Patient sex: M
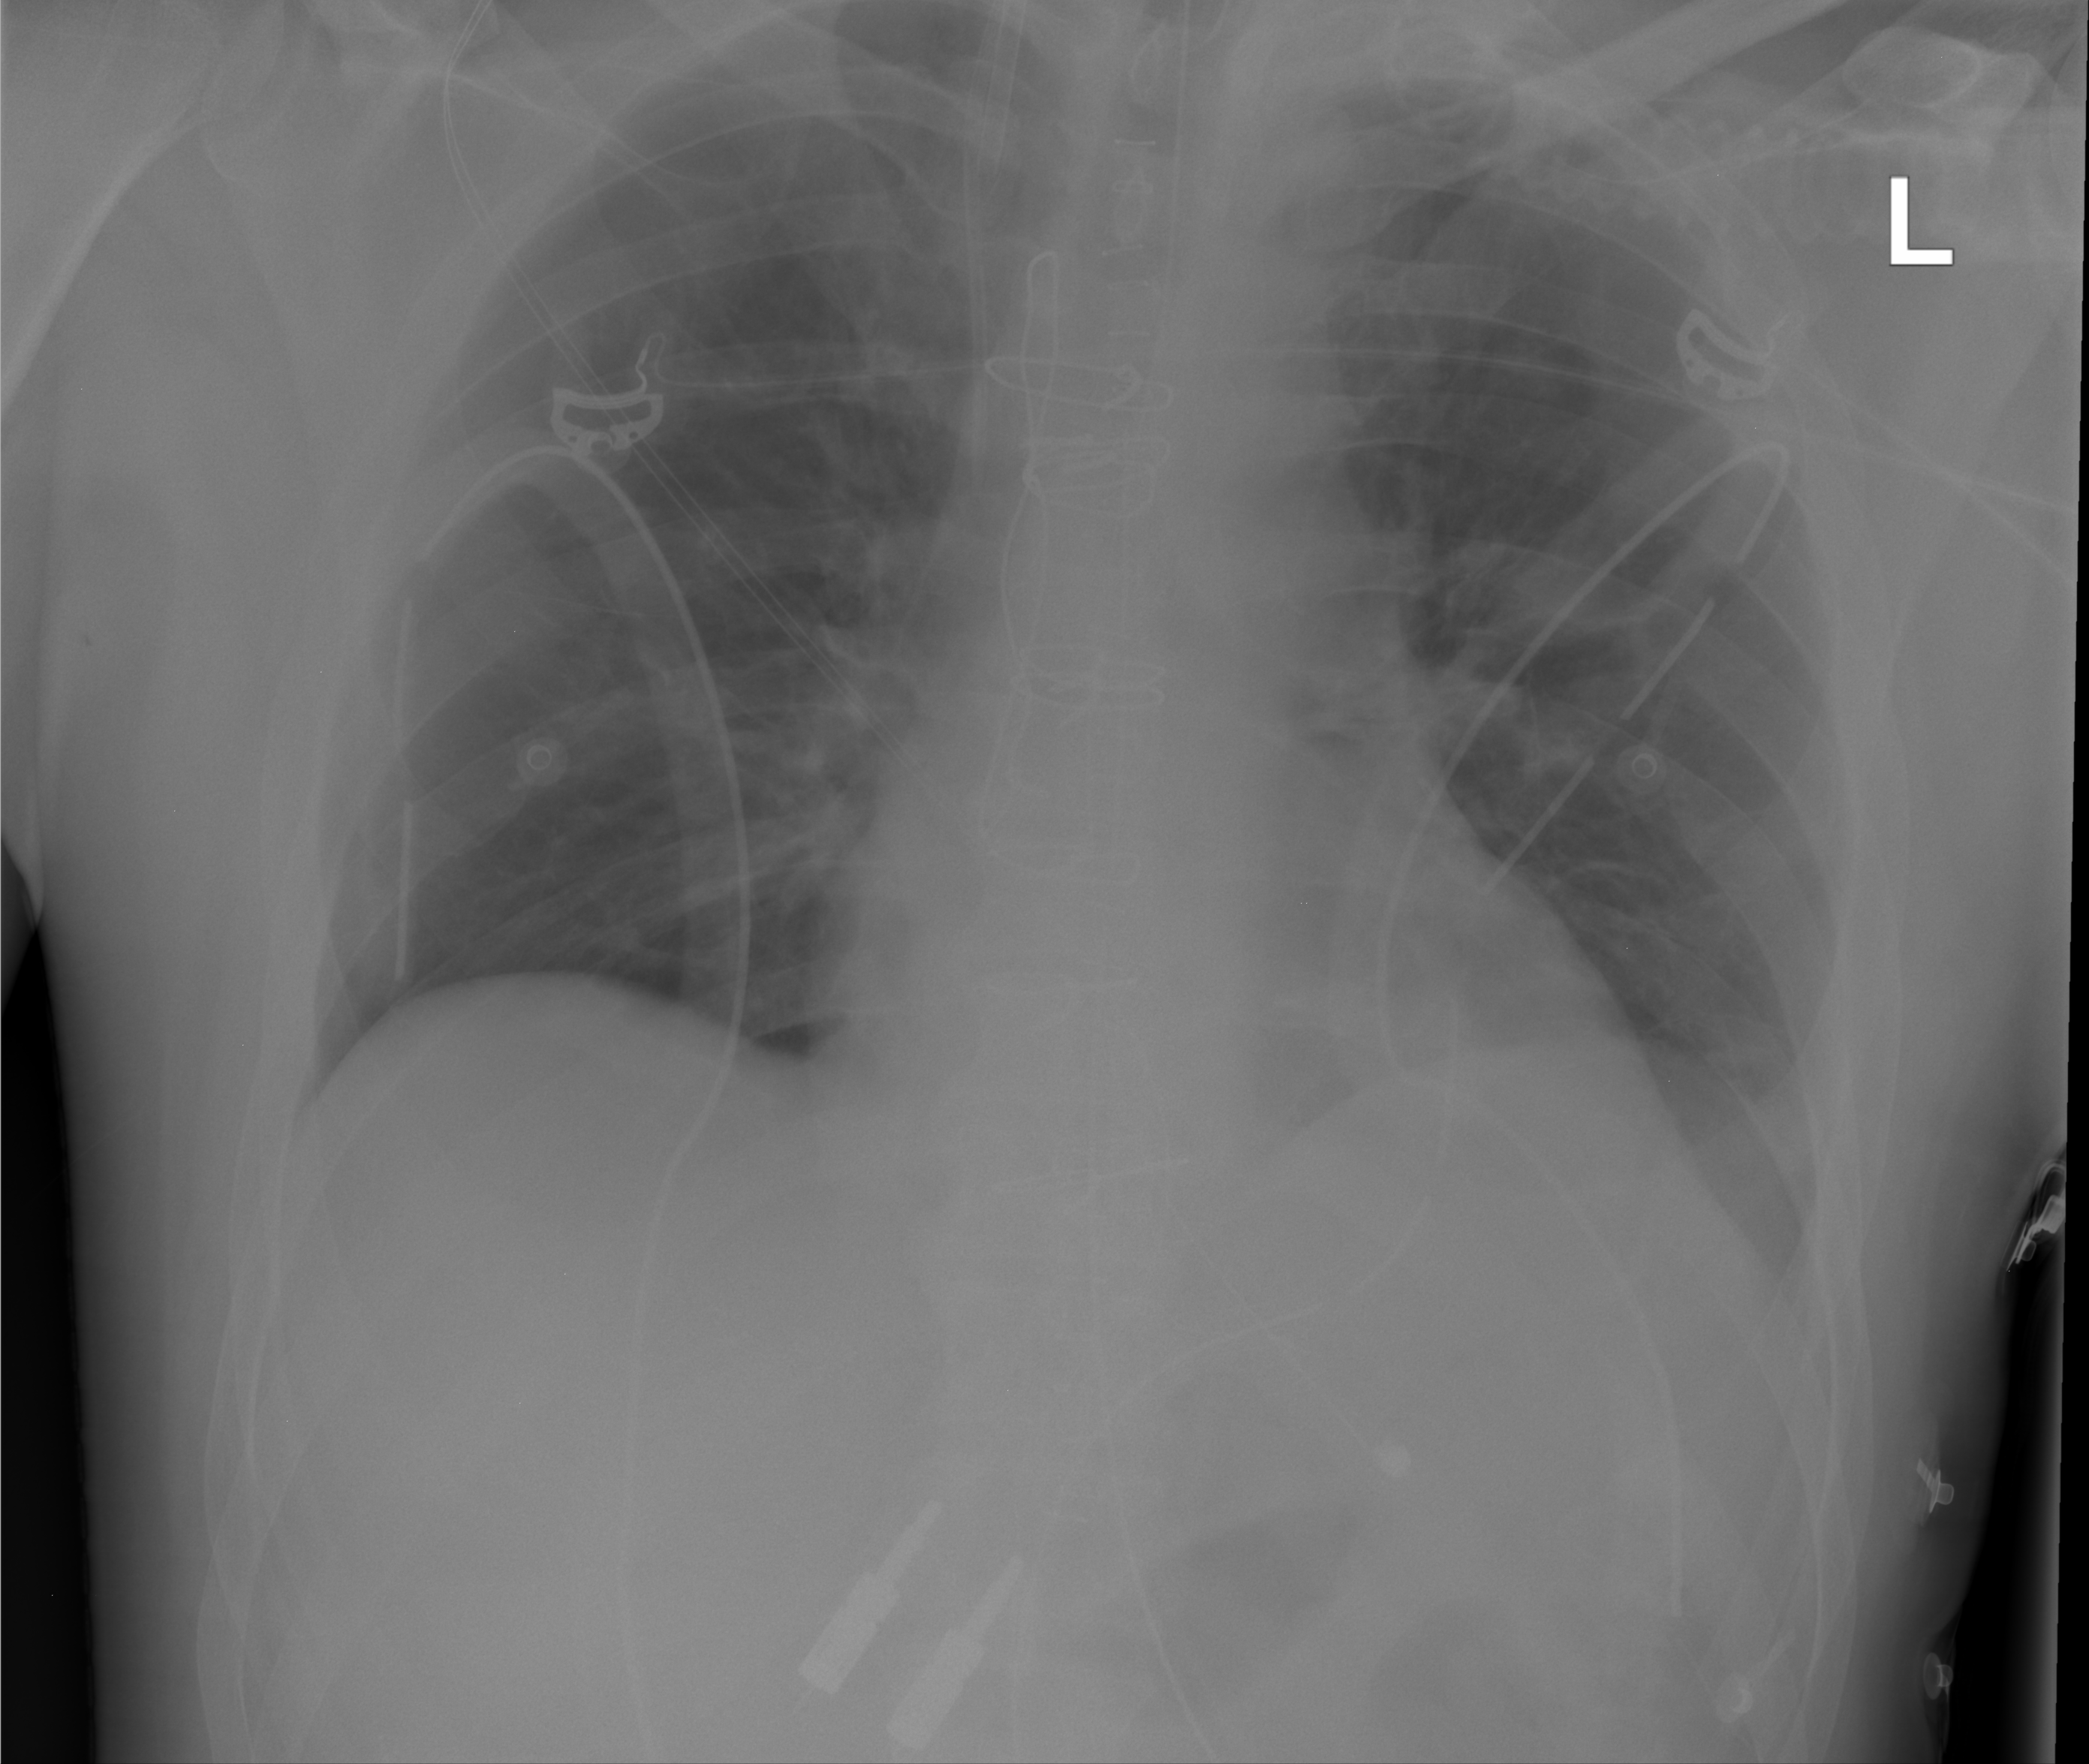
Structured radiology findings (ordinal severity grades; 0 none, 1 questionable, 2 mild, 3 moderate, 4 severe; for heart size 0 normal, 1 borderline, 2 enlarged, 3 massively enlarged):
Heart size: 0
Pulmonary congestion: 0
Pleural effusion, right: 0
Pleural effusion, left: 0
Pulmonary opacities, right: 0
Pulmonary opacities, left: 0
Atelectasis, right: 0
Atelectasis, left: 0